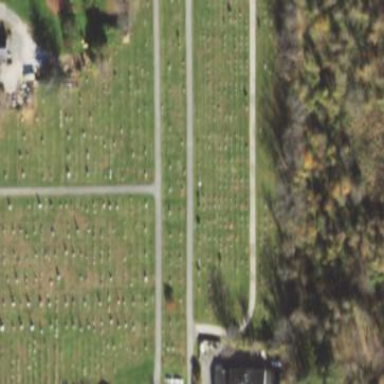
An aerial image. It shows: Grave yard.